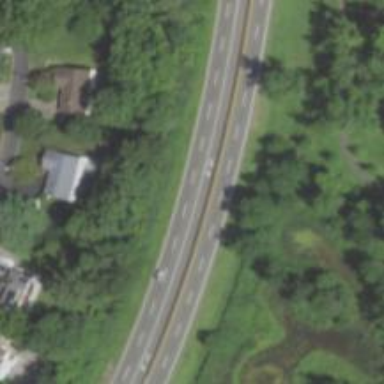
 categorized as trunk highway. This motorway allows high-speed traffic."